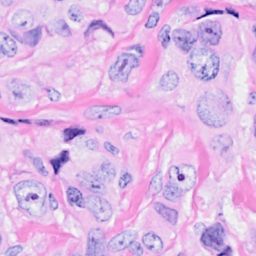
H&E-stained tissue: Breast